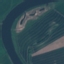
Land use / land cover class: River